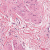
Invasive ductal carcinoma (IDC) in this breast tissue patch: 0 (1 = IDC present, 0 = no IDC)